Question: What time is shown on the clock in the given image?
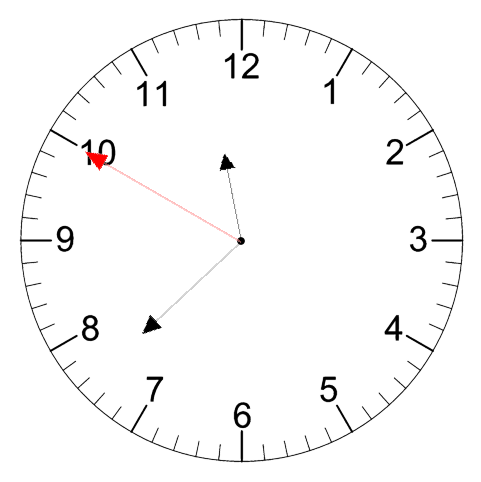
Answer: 11:37:50